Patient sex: F
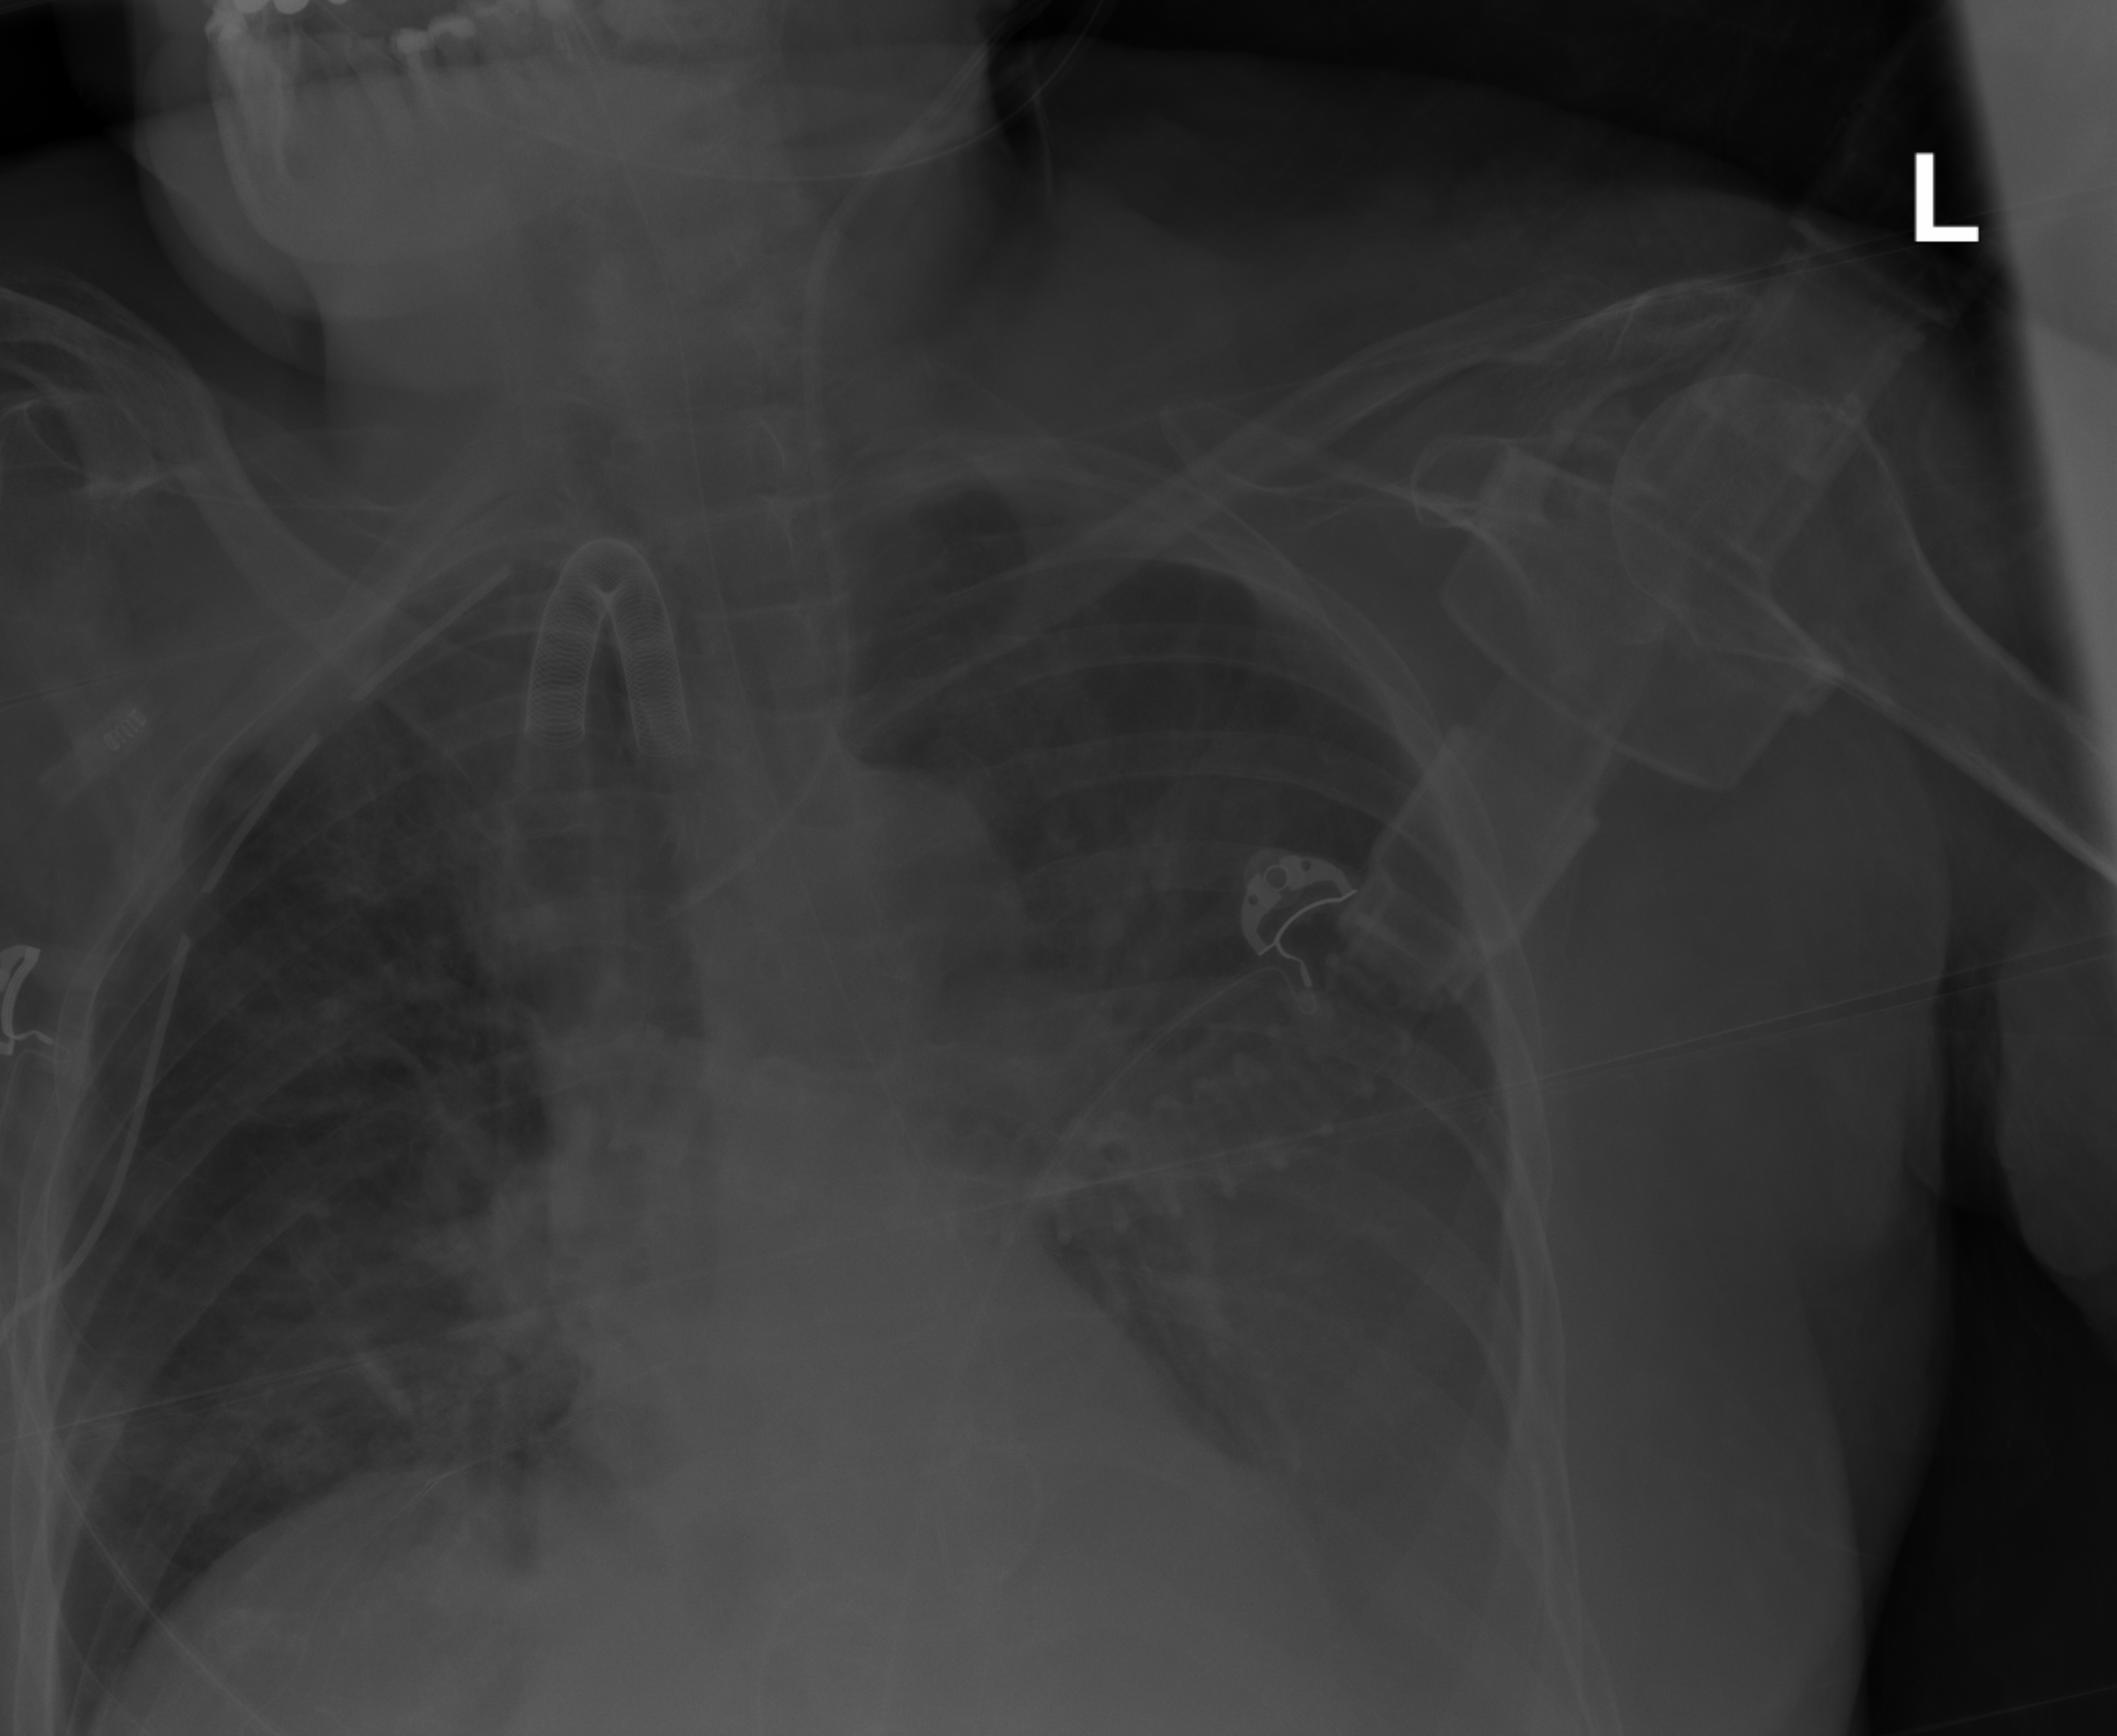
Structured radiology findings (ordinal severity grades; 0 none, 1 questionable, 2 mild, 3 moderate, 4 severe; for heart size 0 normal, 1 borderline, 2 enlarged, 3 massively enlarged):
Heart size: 0
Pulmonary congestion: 0
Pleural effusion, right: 0
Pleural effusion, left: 2
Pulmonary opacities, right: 2
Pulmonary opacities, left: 2
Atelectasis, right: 0
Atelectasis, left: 2